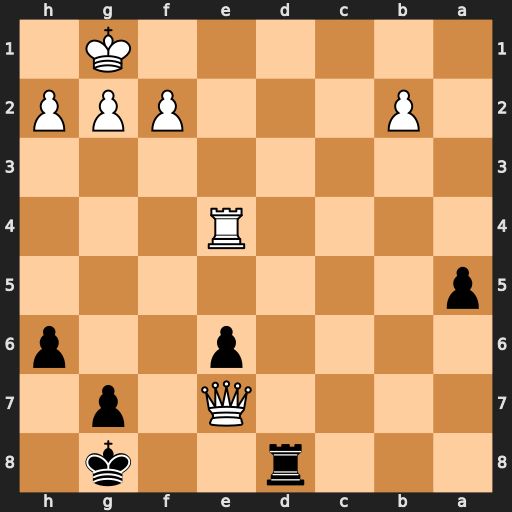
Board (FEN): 3r2k1/4Q1p1/4p2p/p7/4R3/8/1P3PPP/6K1
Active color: b
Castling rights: -
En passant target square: -
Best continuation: Rd1+ Re1 Rxe1#